Question: I'm just a newbie in android and trying to understand database so pls be nice.
My problem that the log is pointing is on the line where I'm calling the getWritableDatabase()
Error

'''
private DatabaseHandler ourDb;
private static Context ourContext;
private SQLiteDatabase sdb;
@Override
protected void onCreate(Bundle savedInstanceState) {
super.onCreate(savedInstanceState);
setContentView(R.layout.activity_main_menu);
ourDb = new DatabaseHandler(ourContext);
sdb =ourDb.getWritableDatabase();
'''
and the codes in DatabaseHandler class is the one I followed in this link <URL>
So can anybody pls tell me how to solve the error thanks!
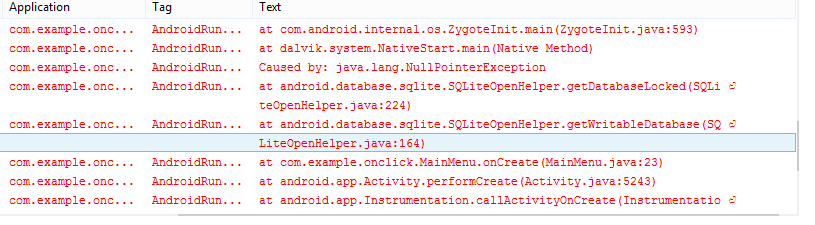
Answer: Error is in your context. It is null
'''
ourDb = new DatabaseHandler(ourContext);
'''
initialize your context with
'''
ourContext= MainActivity.this;
'''
or pass "getApplicationContext()", "this" in your initialization
'''
ourDb = new DatabaseHandler(MainActivity.this);
'''